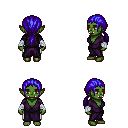
a pixel art fantasy rpg character, female body template, orc, green skin, purple robe, white pants, blue ponytail hairstyle, white cloth bandages, four views (front, back, left, right), 2x2 character sprite sheet, small pixel art, hard edges, no anti-aliasing